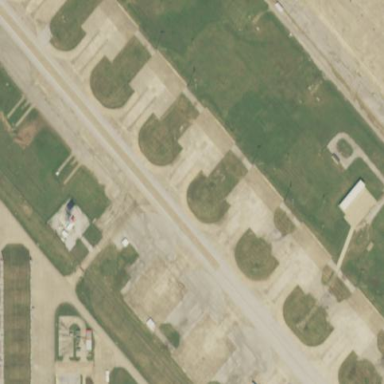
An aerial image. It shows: Apron at the airport.